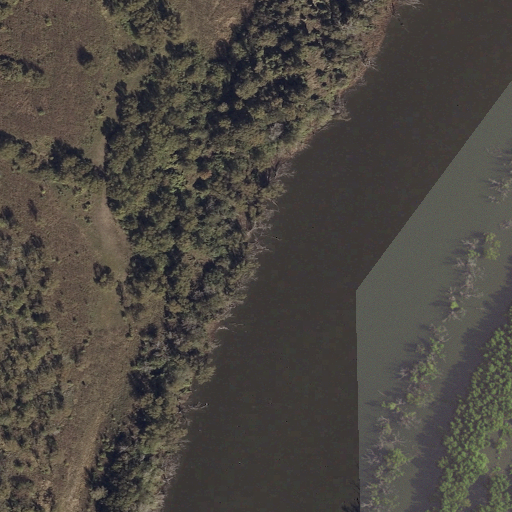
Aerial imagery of levee in Arkansas named Grand Lake Revetment containing open water, woody wetlands, cultivated crops, herbaceous wetlands, and deciduous forest